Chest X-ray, AP view. Patient: 51 years old, sex M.
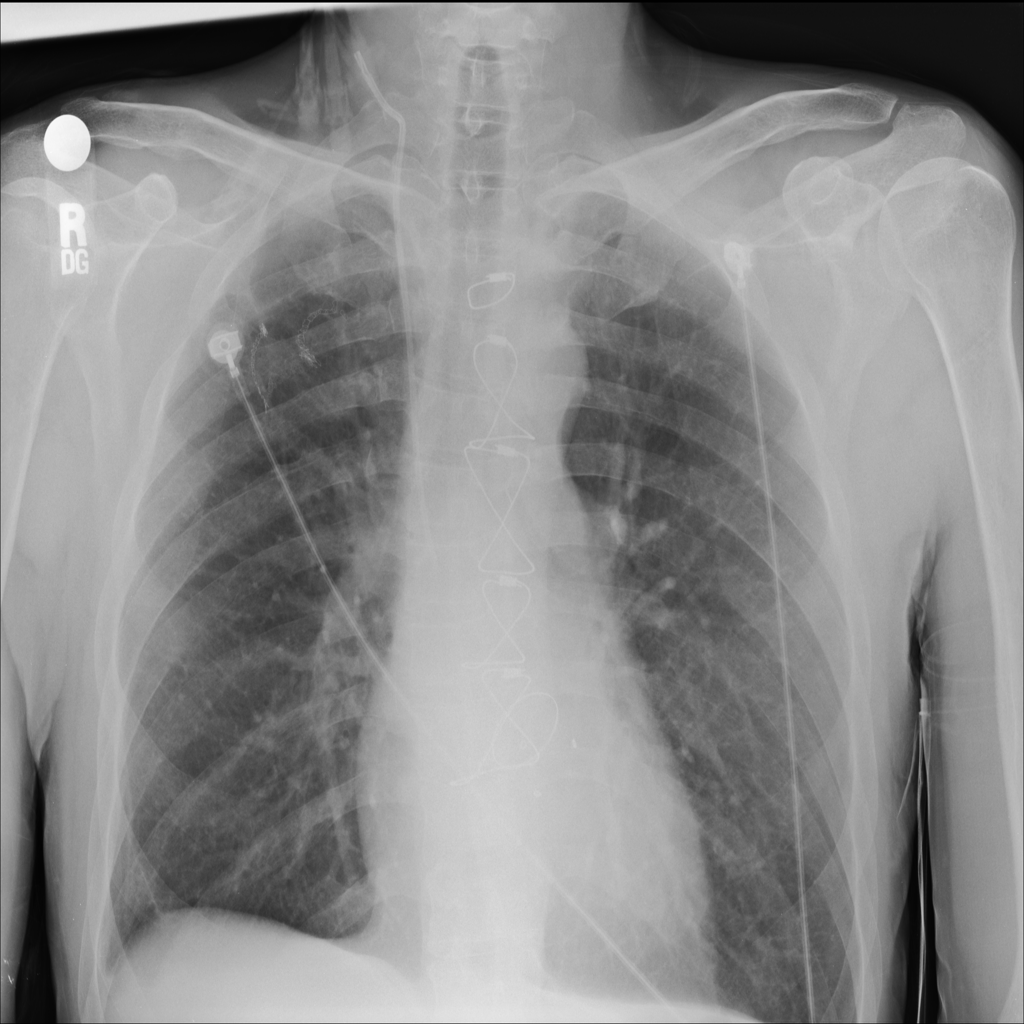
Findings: No Finding